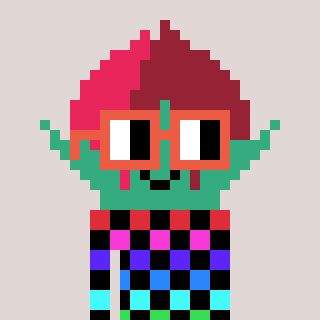
a pixel art character with square orange glasses, a rosebud-shaped head and a cold-colored body on a warm background